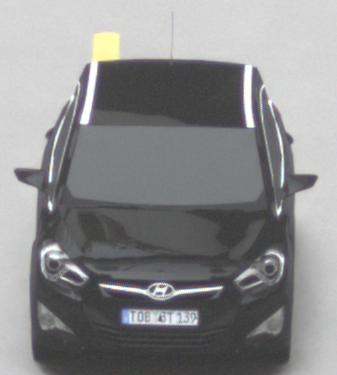
Make: Hyundai
Model: i40 Kombi 1.6 GDI
Detailed model: i40 (VF) Kombi
Model produced from: 2012/08
Model produced until: 2013/09
Doors: 5
Color: black
Road condition: wet road
Daytime: midday
Contrast: medium contrast